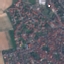
Land use / land cover class: Residential